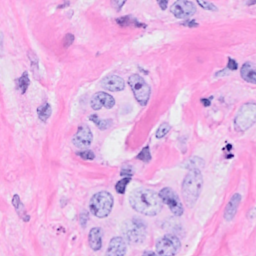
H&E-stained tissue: Breast